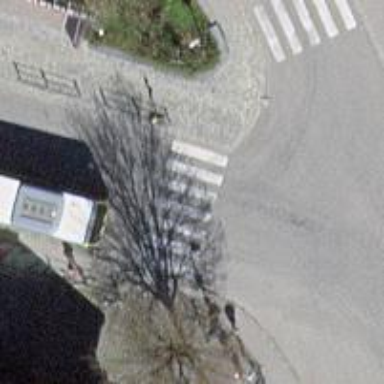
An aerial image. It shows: Zebra crossing with white markings.